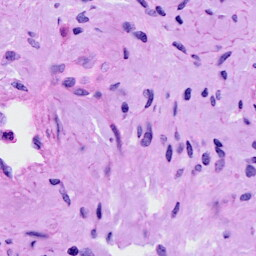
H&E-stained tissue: Cervix